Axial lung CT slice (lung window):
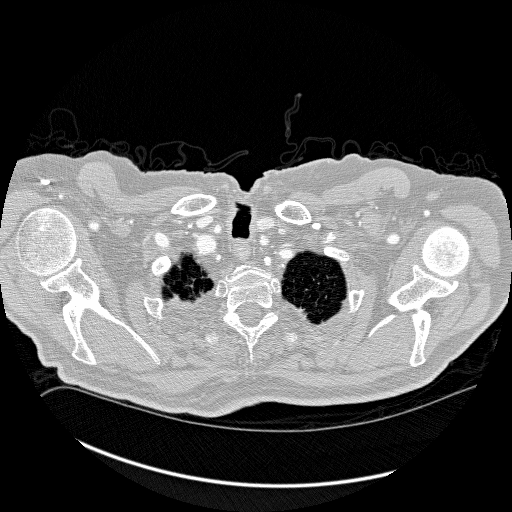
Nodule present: no